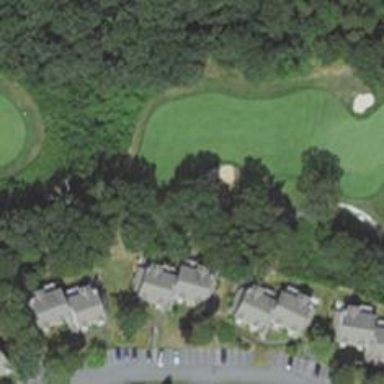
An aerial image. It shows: View of golf hole.